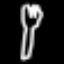
Label: fork